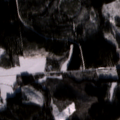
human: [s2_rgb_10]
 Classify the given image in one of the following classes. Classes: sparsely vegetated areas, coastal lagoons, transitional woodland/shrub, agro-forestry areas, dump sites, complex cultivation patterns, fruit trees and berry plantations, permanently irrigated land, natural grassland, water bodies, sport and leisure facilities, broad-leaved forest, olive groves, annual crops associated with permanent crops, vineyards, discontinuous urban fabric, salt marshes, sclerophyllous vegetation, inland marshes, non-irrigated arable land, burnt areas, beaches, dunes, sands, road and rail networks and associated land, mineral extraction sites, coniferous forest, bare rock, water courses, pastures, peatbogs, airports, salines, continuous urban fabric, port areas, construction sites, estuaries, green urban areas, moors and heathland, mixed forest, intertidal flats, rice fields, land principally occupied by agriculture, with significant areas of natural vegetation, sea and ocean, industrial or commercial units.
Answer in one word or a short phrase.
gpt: non-irrigated arable land, land principally occupied by agriculture, with significant areas of natural vegetation, coniferous forest, mixed forest